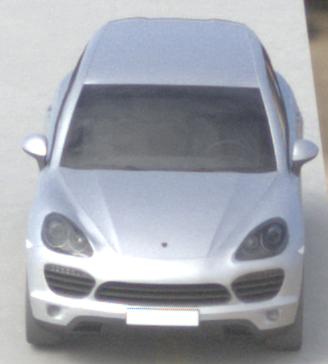
Make: Porsche
Model: Cayenne
Detailed model: Cayenne (958)
Model produced from: 2010/05
Model produced until: 2014/07
Doors: 5
Color: white
Road condition: dry road
Daytime: midday
Contrast: medium contrast